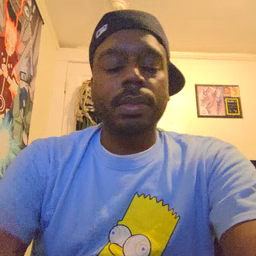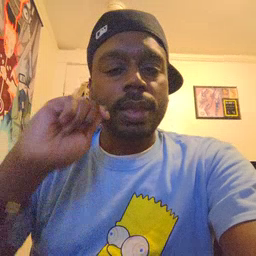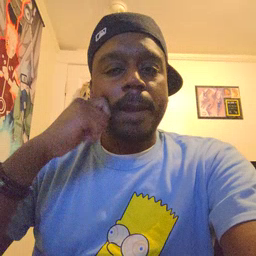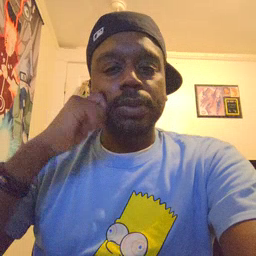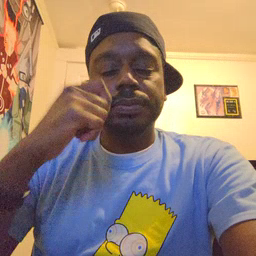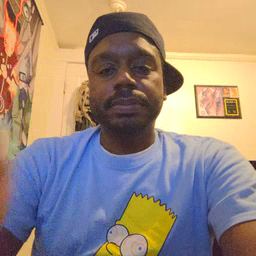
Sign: apple